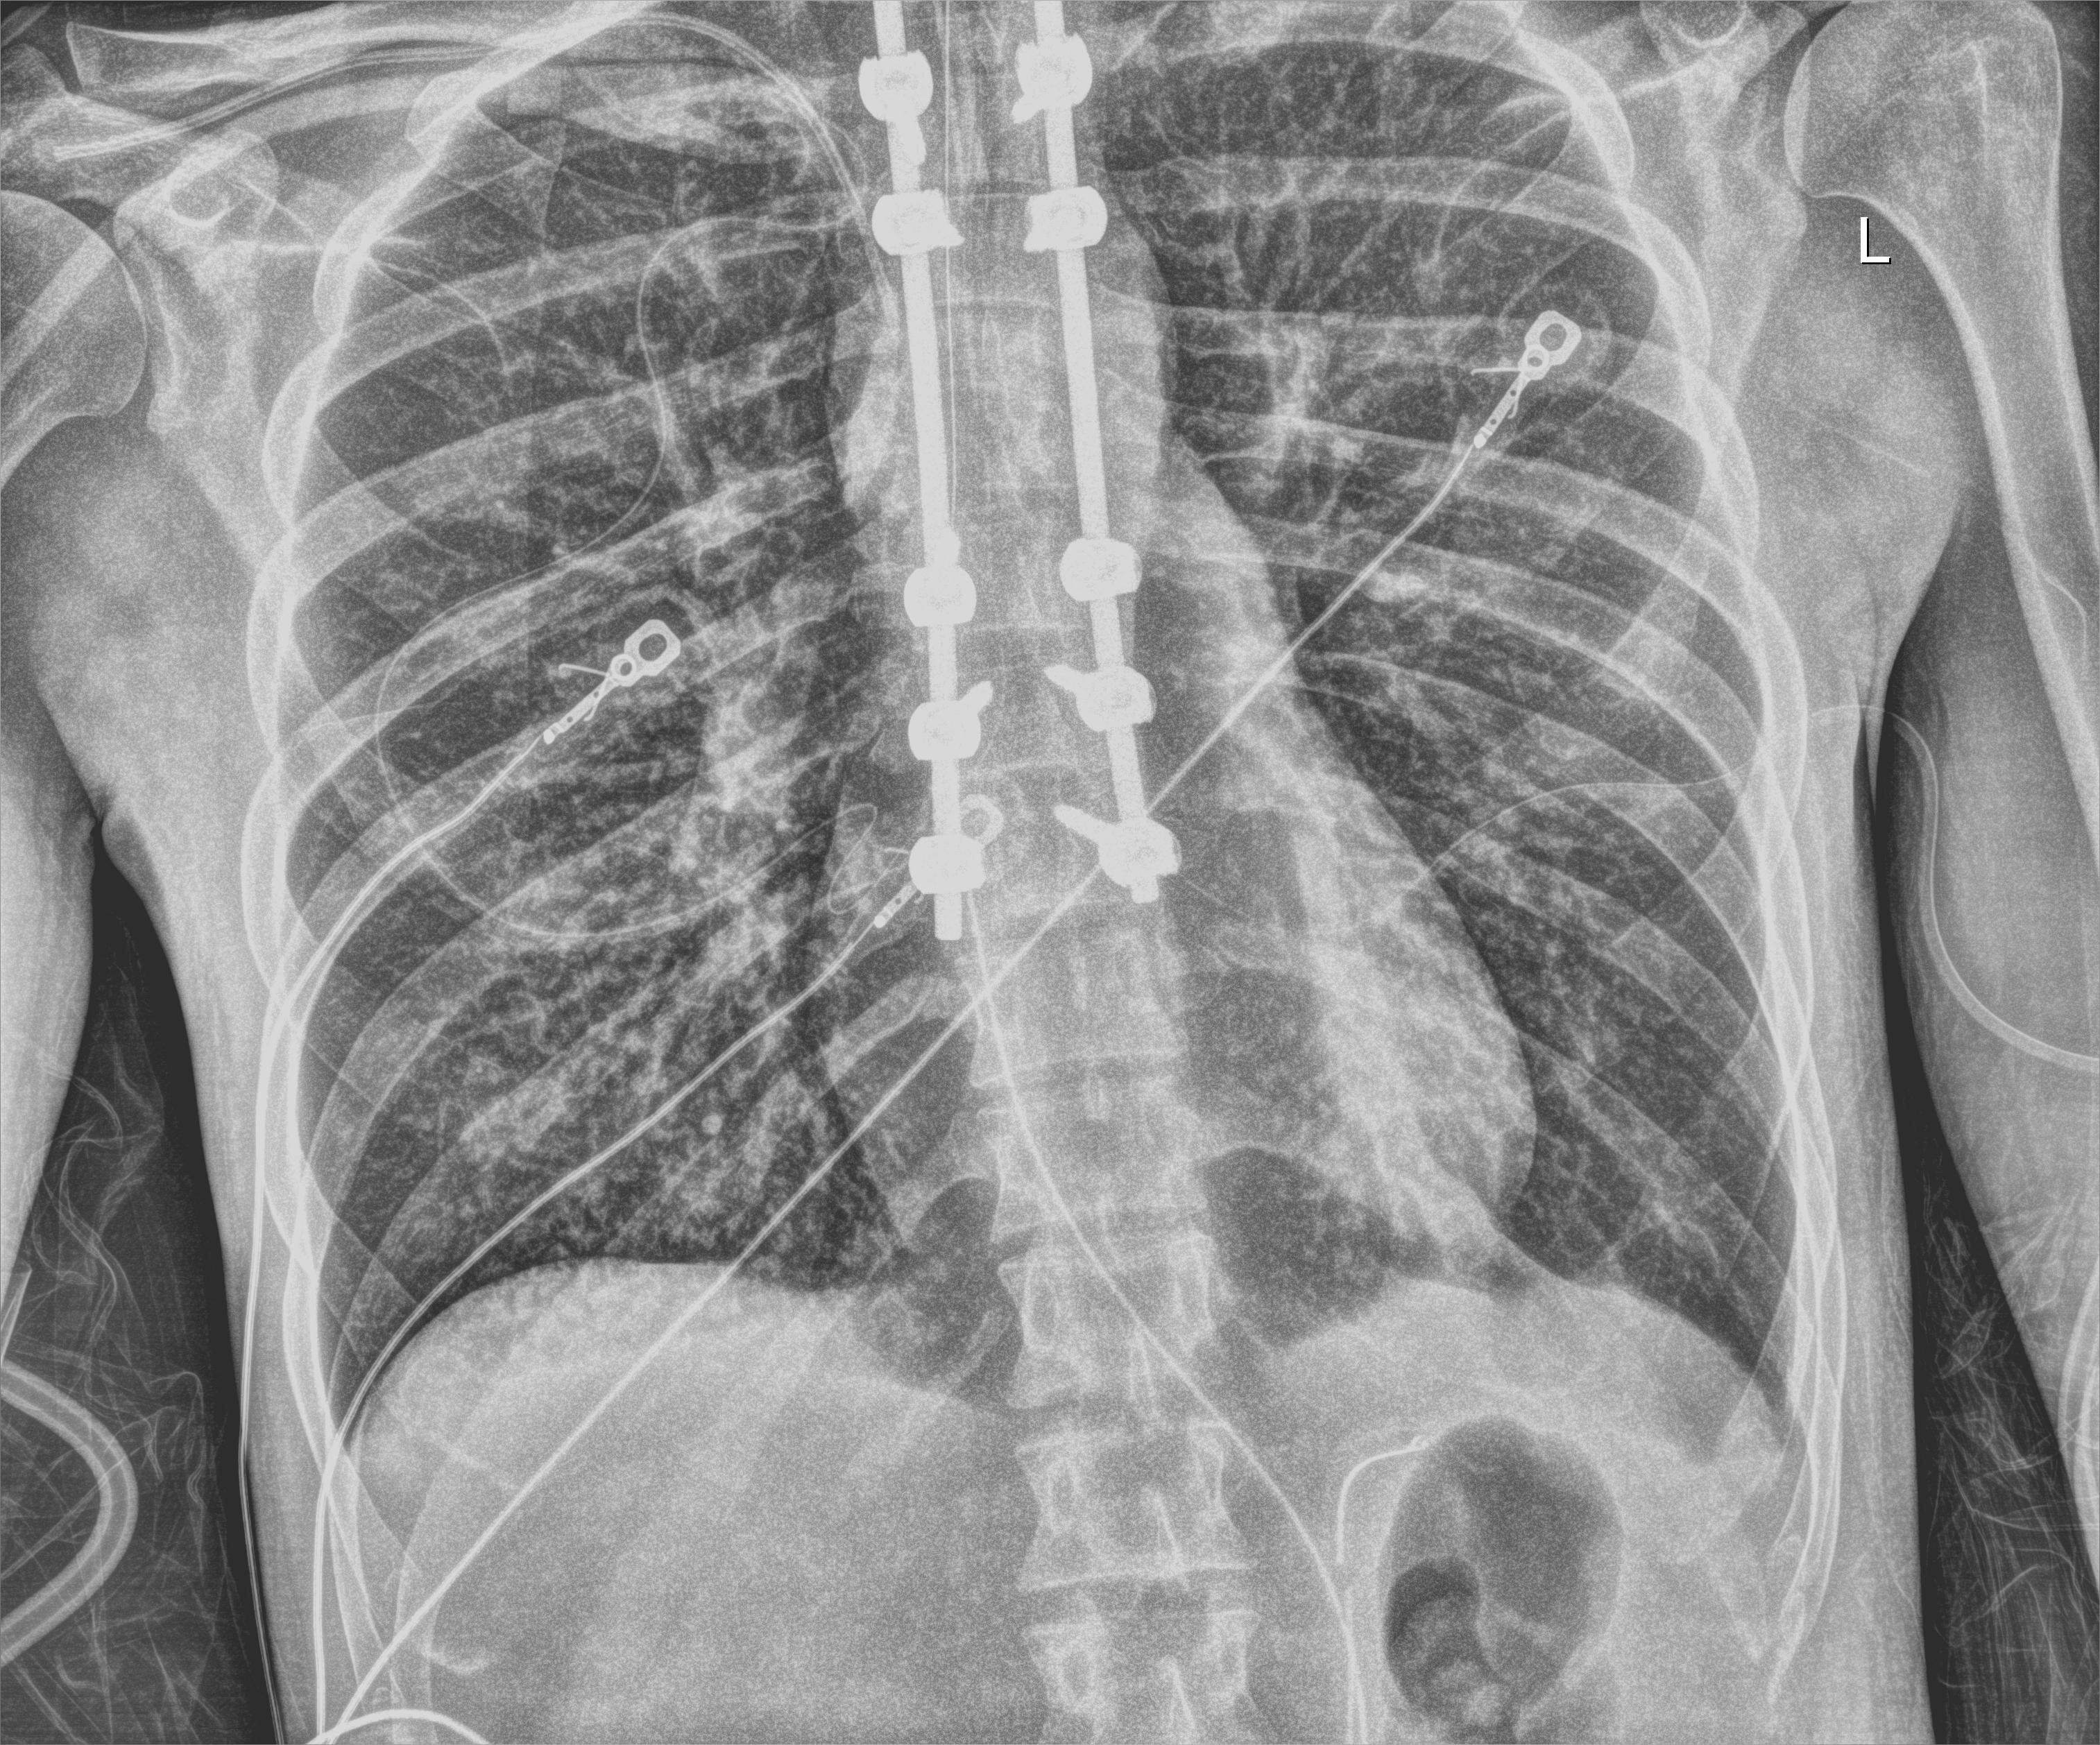
View: AP
Implant manufacturer: orthofix firebird